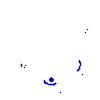
Particle: kaon